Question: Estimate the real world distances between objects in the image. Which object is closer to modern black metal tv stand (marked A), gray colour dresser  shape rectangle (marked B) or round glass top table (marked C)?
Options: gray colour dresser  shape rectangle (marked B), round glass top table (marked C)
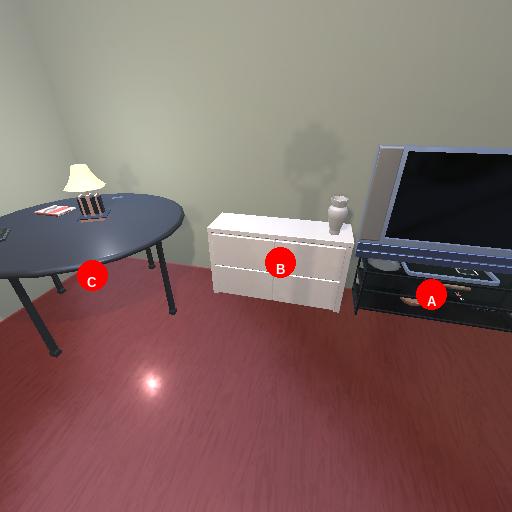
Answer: gray colour dresser  shape rectangle (marked B)